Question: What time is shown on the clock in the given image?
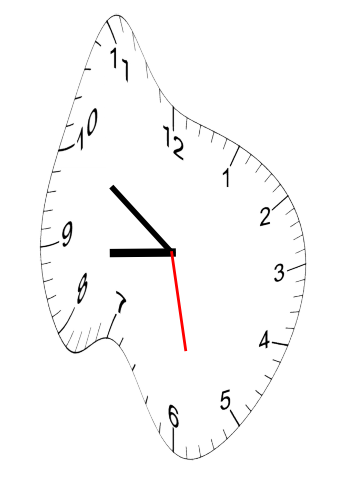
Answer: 08:50:28